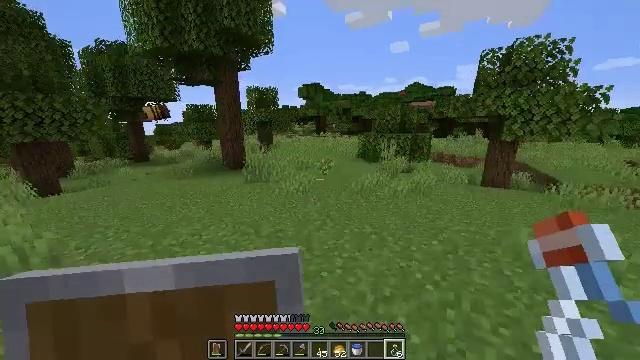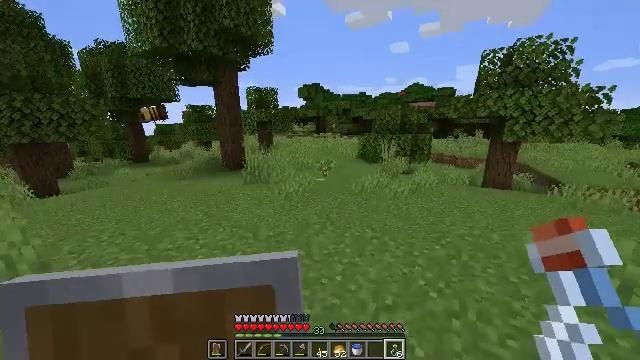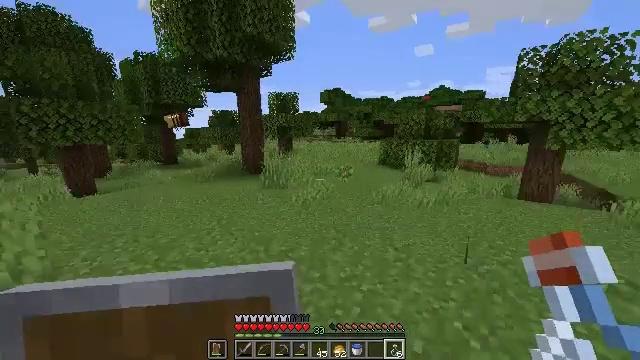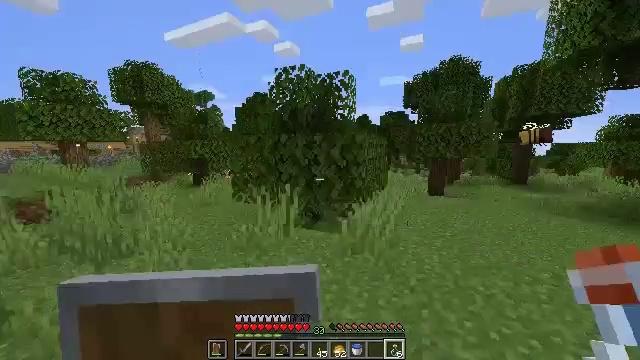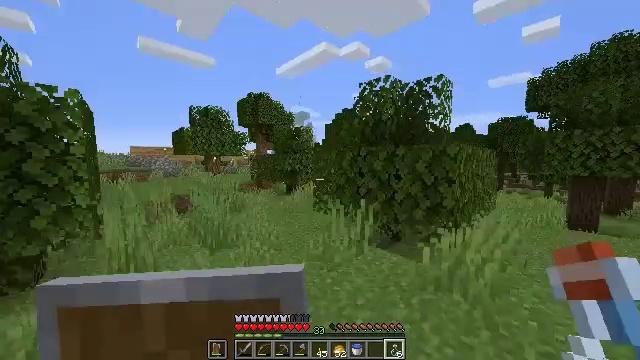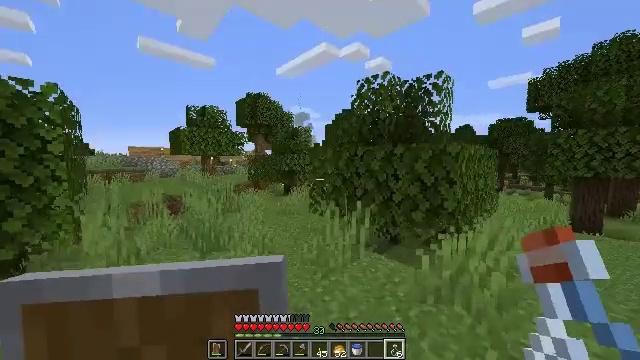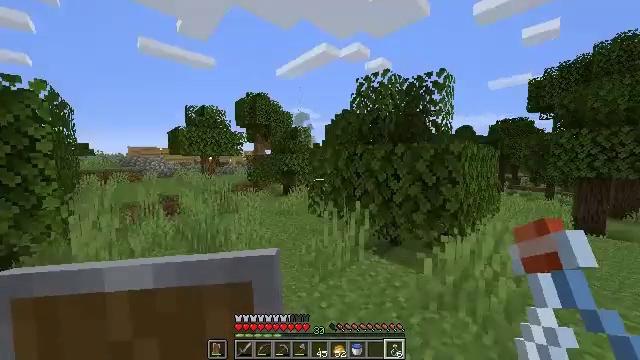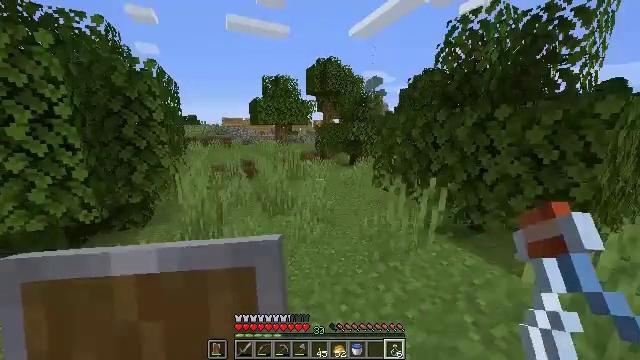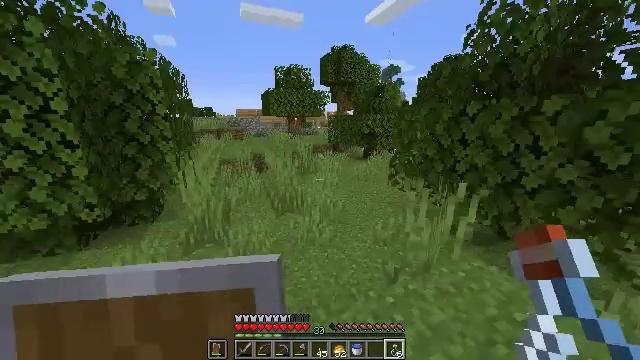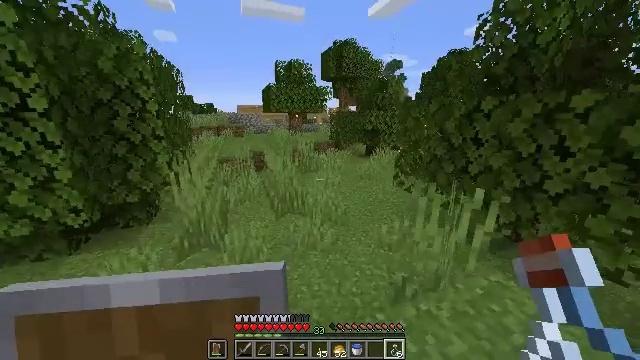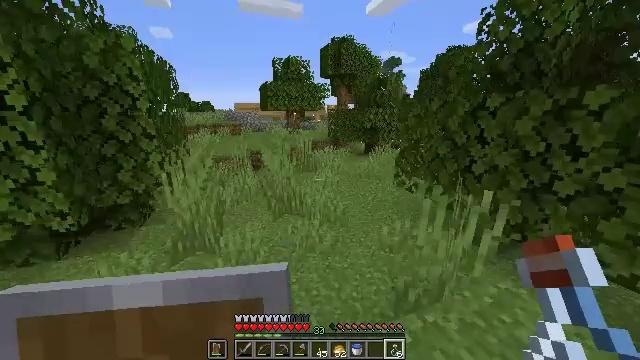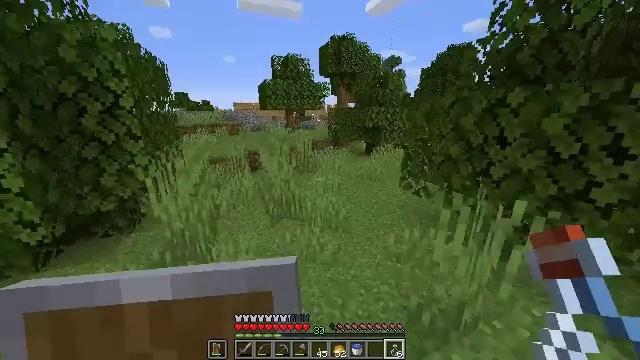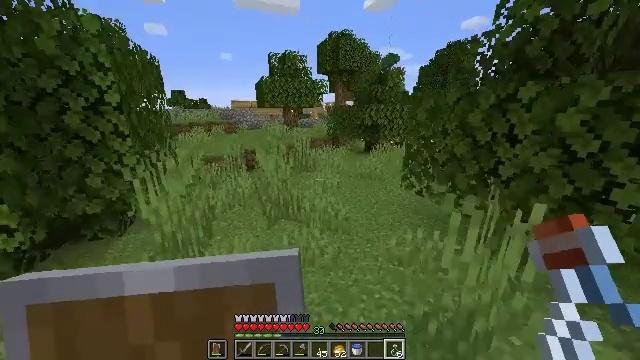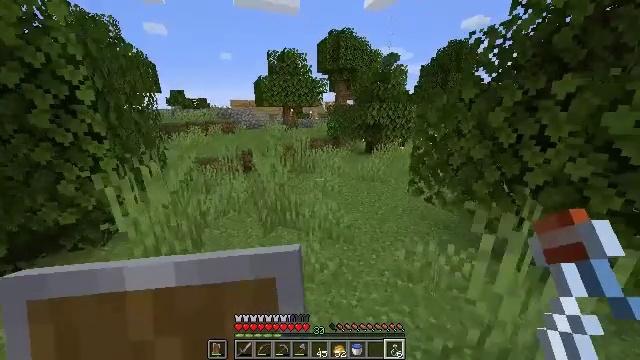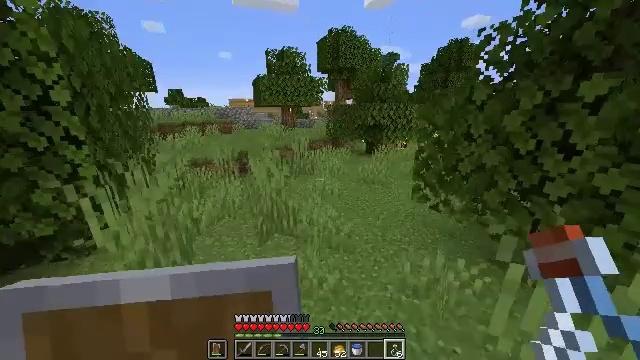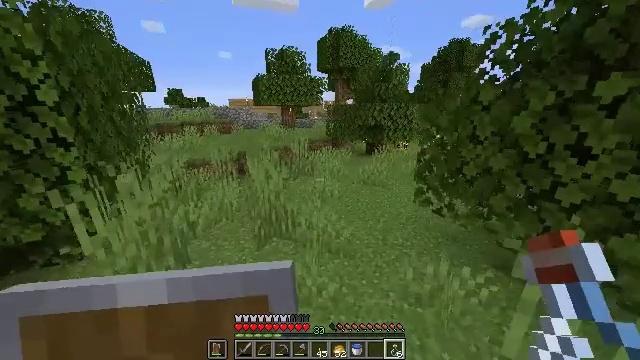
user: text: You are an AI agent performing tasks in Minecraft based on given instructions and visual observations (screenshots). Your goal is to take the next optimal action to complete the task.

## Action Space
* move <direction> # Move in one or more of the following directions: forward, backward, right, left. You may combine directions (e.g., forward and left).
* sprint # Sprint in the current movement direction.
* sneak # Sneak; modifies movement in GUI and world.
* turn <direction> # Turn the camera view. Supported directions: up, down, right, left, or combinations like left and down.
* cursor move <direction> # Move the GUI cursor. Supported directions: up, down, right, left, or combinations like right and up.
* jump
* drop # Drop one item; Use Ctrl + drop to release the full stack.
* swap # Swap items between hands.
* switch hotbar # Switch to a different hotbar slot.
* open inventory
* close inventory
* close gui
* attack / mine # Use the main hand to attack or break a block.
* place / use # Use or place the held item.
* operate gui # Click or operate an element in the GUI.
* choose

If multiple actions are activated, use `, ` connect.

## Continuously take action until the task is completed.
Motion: motion action
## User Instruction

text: Mine the dandelion from the ground.
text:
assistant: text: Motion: move forward
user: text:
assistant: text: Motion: move forward, turn left and up
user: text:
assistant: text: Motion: move forward, turn left and up
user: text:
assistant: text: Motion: move forward, turn left and up
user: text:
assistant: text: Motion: move forward, sprint
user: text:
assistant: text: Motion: move forward, sprint
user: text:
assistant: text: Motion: move forward, turn left and down
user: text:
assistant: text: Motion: move forward, turn left and down
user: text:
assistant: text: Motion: move forward
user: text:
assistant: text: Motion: move forward
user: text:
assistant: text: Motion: move forward
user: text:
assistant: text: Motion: move forward
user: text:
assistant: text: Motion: move forward
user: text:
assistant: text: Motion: move forward
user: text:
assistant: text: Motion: move forward
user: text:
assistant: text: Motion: move forward
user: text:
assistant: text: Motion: move forward, turn right and up
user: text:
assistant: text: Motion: move forward, turn right
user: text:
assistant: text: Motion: move forward, turn right and up
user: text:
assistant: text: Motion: move forward, sprint, turn right and up
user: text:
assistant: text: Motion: move forward, sprint
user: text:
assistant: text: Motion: move forward, sprint, turn right and up
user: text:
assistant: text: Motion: move forward
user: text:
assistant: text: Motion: move forward
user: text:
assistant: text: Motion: move forward, turn right and up
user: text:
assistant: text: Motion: move forward, turn right
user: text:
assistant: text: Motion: move forward
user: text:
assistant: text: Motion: move forward
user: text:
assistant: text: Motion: move forward
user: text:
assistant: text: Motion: move forward